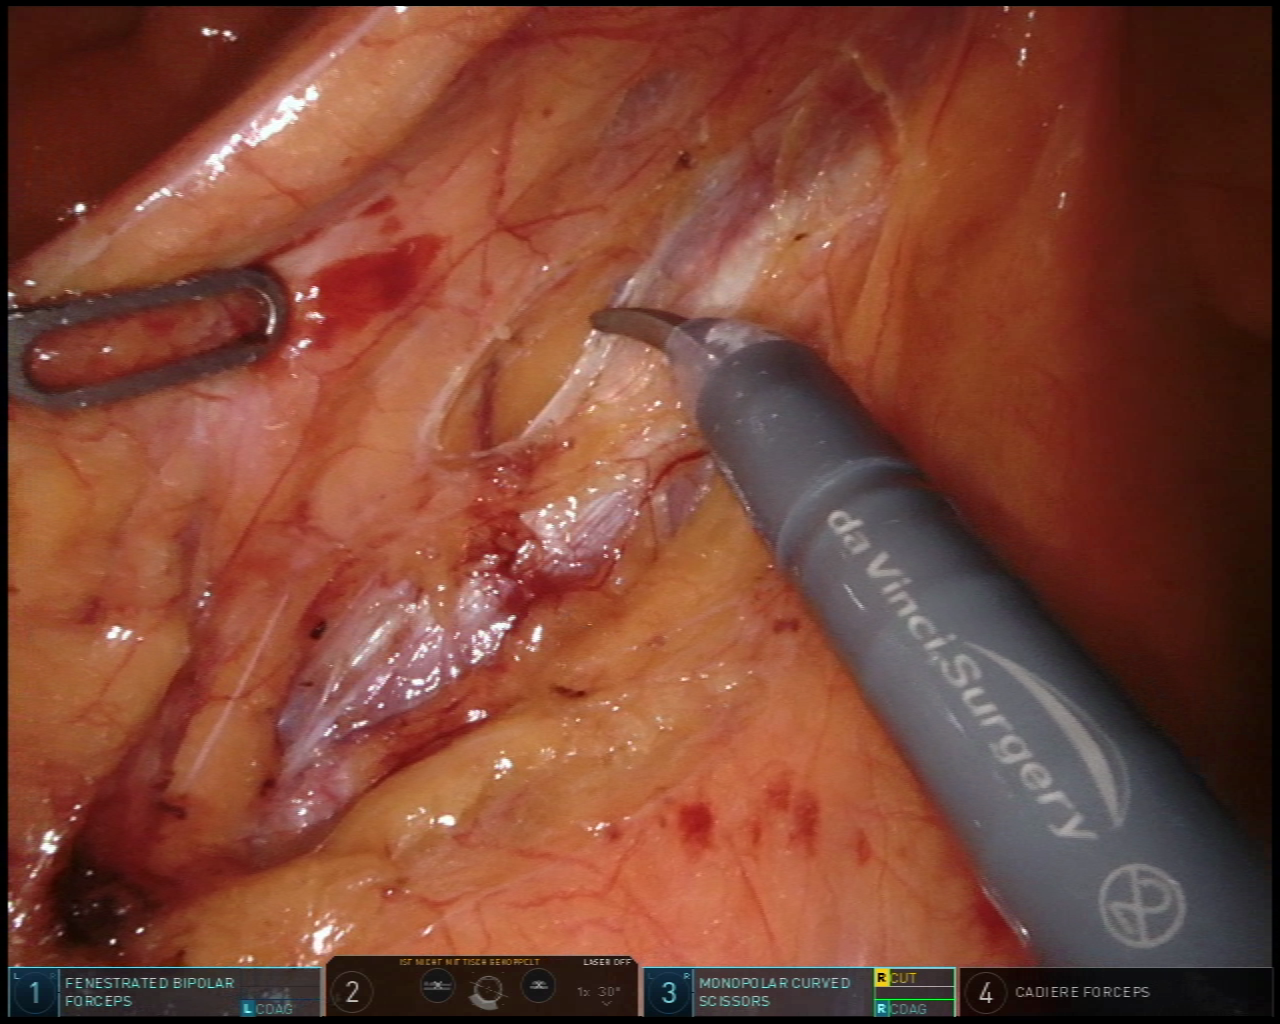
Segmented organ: ureter
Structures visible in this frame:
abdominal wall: no
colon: no
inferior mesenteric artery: no
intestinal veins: no
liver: no
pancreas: no
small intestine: no
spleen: no
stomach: no
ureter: yes
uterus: no
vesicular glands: no